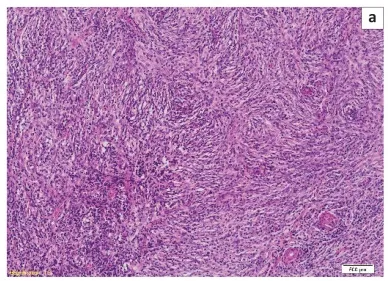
Follicular dendritic cell sarcoma of the left tonsil:. The tumour appears very cellular, displaying a typical storiform, and ,whorled growth pattern (haematoxylin, and ,eosin, 100x).
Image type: pathology (h&e)